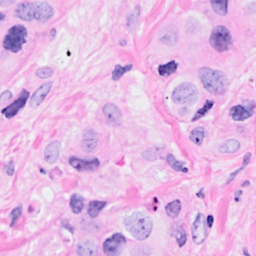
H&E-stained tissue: Breast